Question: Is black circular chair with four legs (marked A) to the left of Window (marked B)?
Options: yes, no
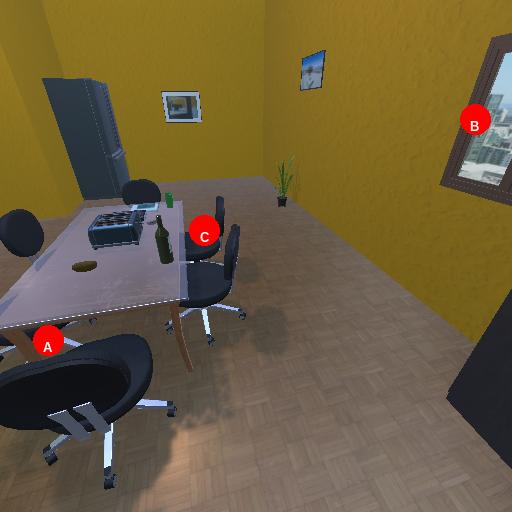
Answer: yes